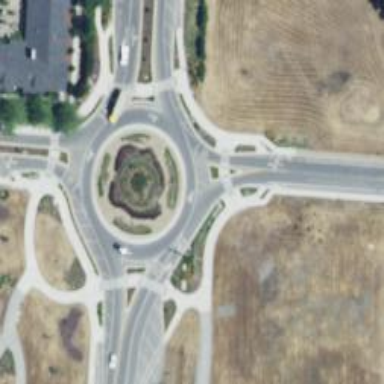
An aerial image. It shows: Secondary road around roundabout.